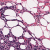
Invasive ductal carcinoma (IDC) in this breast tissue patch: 0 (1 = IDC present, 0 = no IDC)